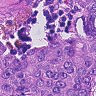
Metastatic tissue present: yes